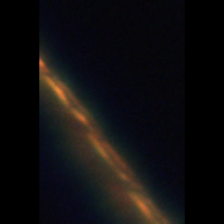
Taxon: Psuedo-nitzschia
Group: Diatoms